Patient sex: F
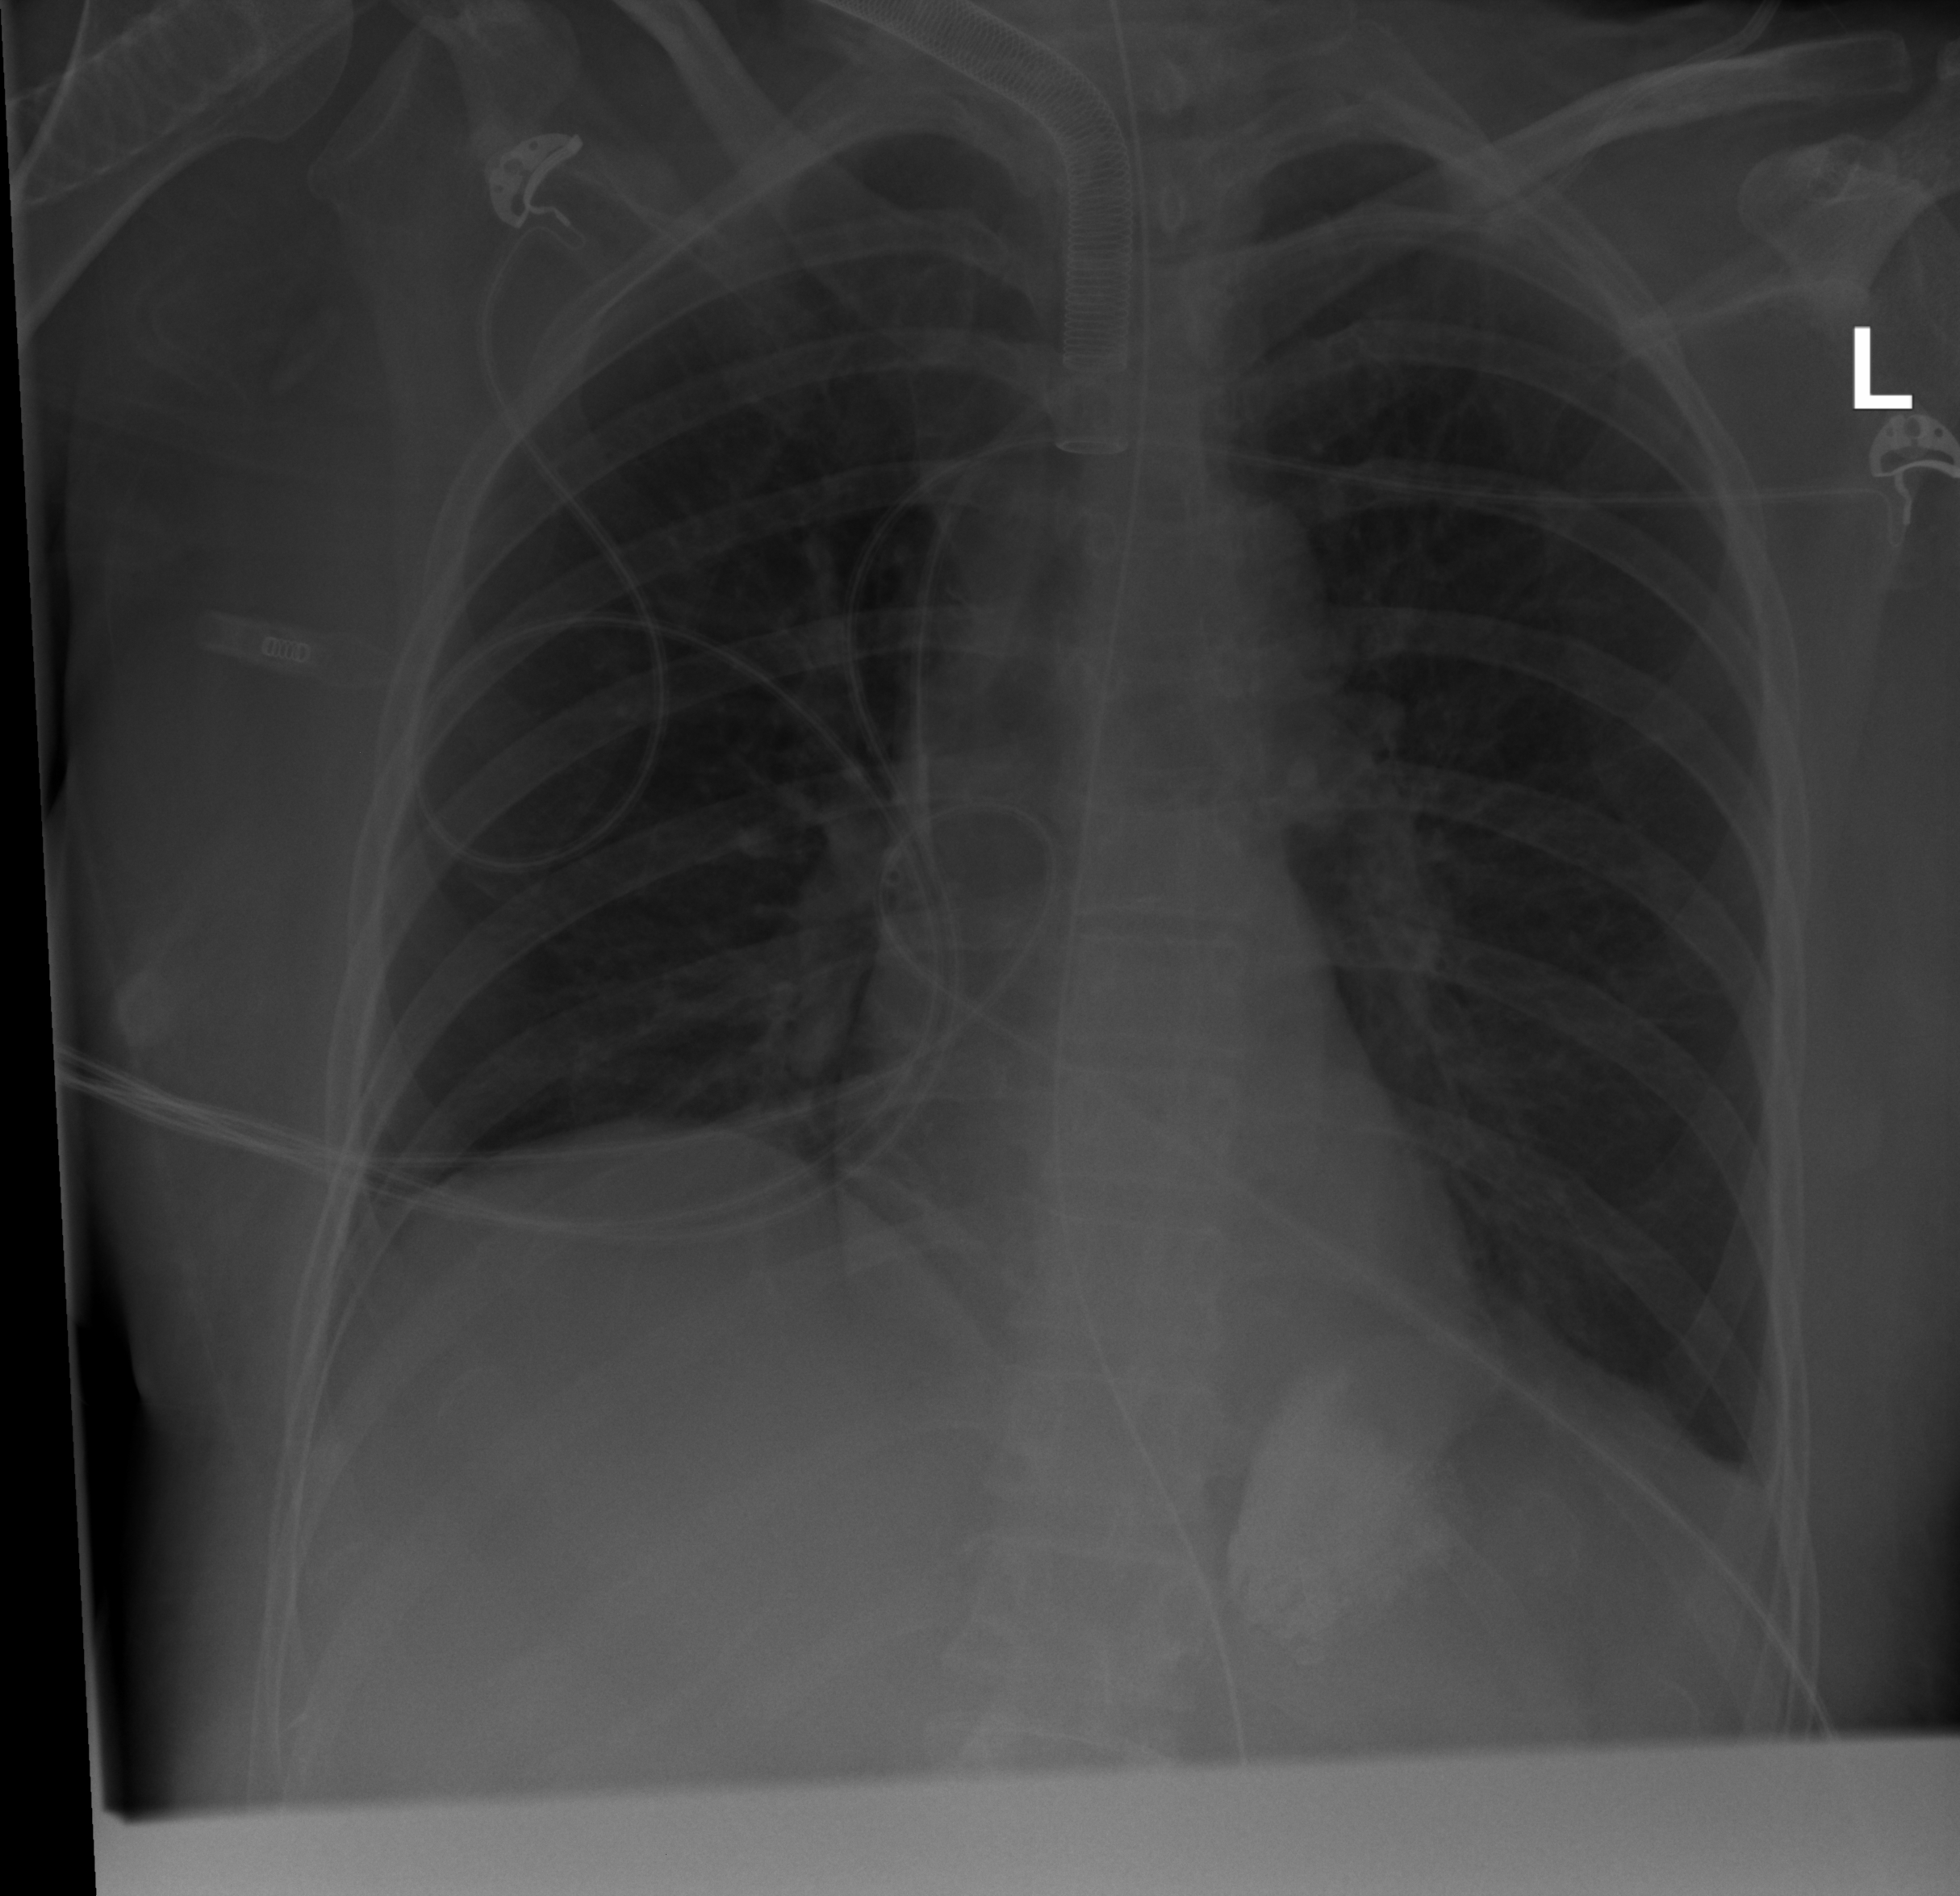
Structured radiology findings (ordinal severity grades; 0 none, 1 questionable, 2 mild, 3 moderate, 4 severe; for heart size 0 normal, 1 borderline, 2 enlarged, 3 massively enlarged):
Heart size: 0
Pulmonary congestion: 0
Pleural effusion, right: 1
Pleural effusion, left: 2
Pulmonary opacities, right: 0
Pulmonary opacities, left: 0
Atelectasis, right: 1
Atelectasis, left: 1